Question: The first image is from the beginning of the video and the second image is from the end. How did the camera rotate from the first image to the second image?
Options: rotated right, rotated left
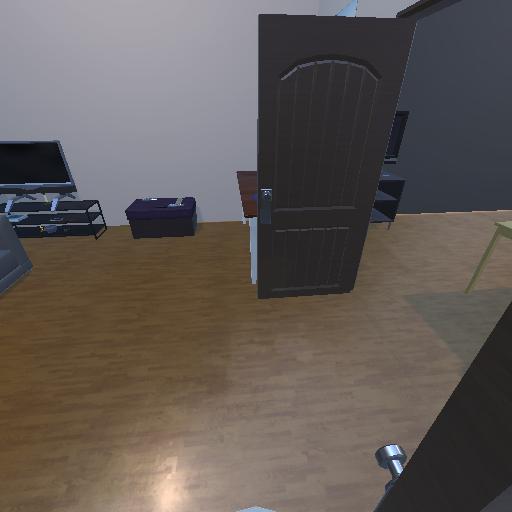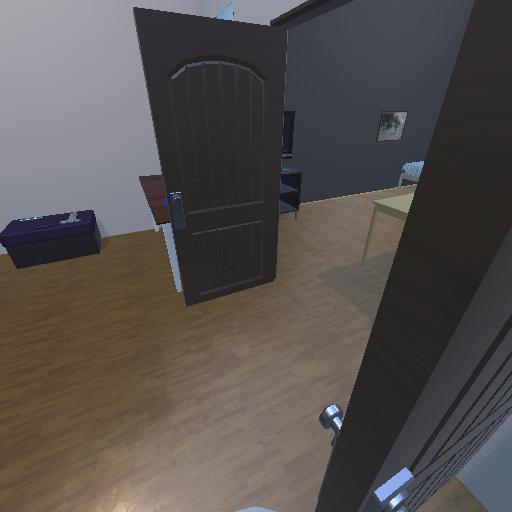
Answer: rotated right